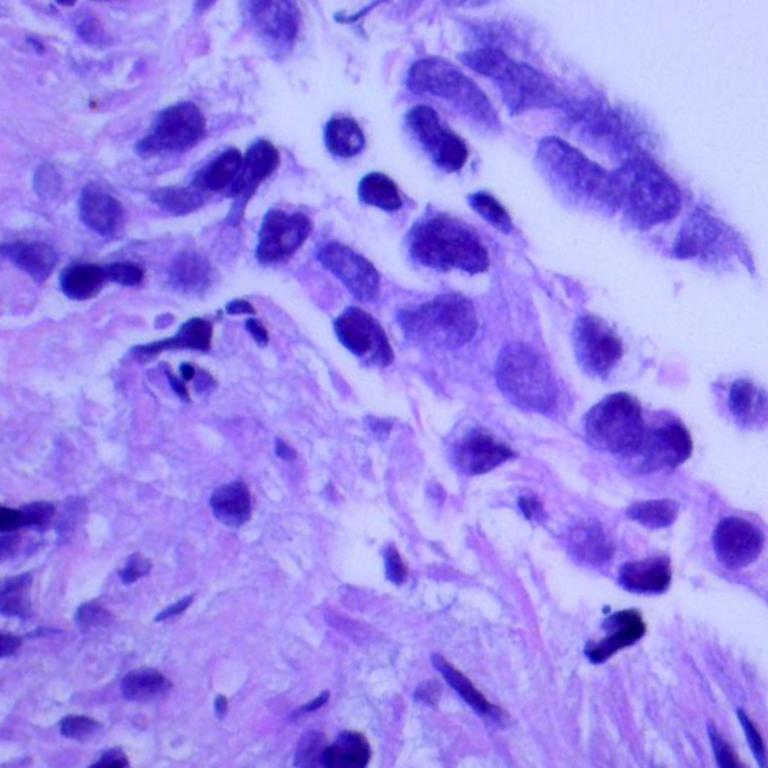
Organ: lung
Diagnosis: adenocarcinomas